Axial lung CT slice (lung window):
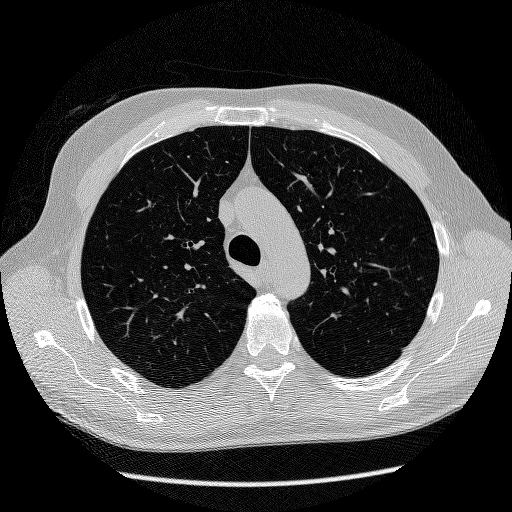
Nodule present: no